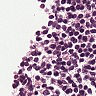
Metastatic tissue present: no